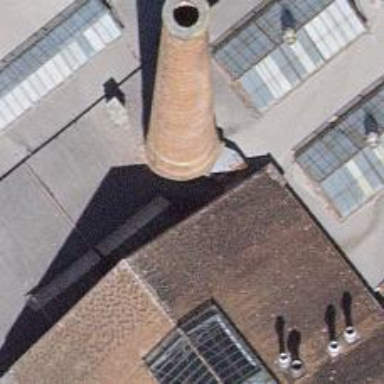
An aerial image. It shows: Chimney that is man-made.